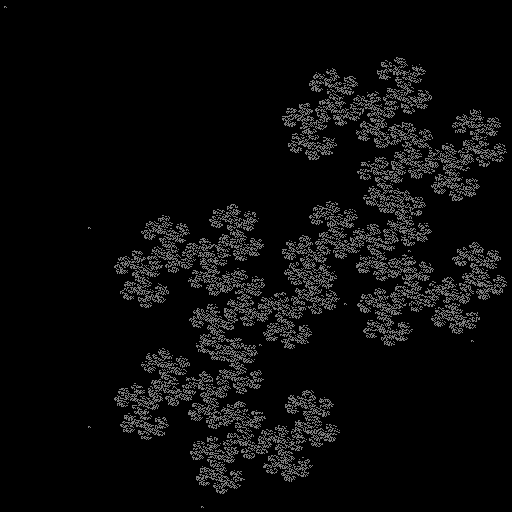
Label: dragon_curve